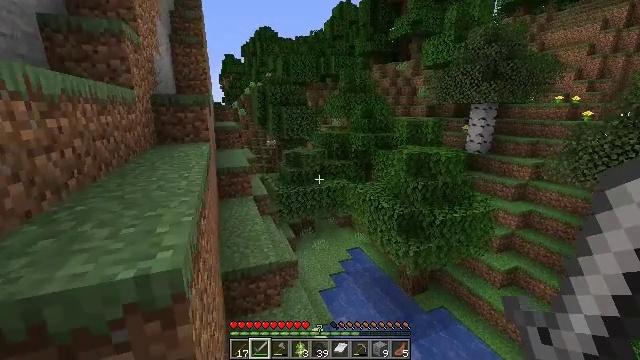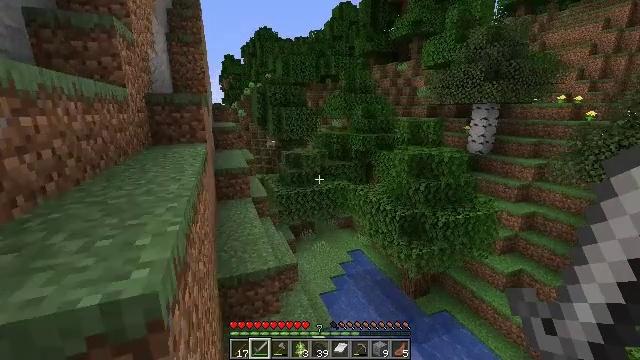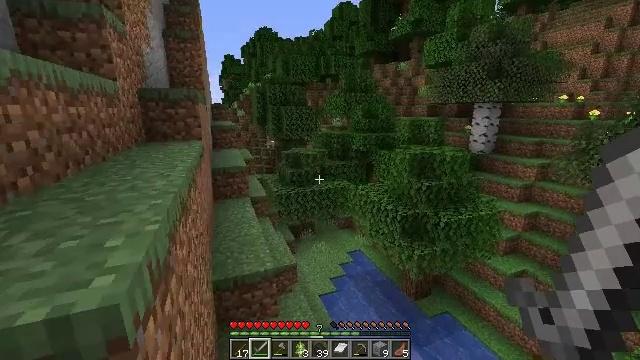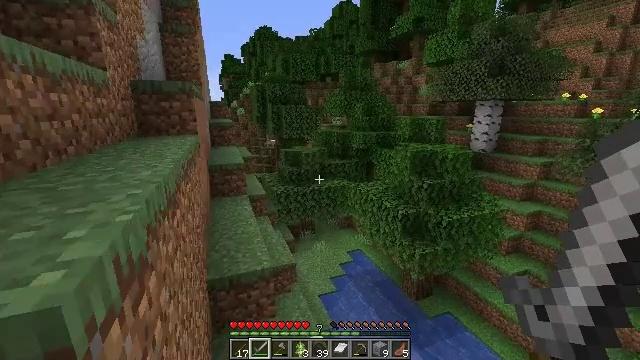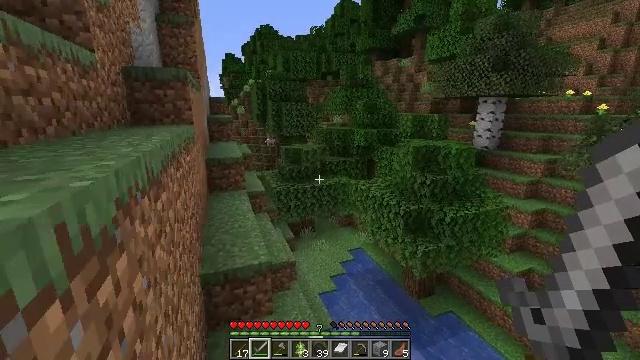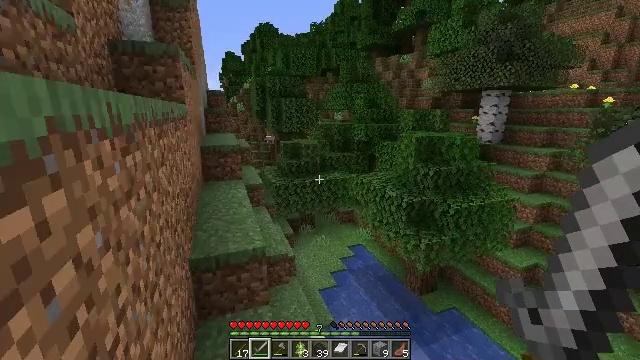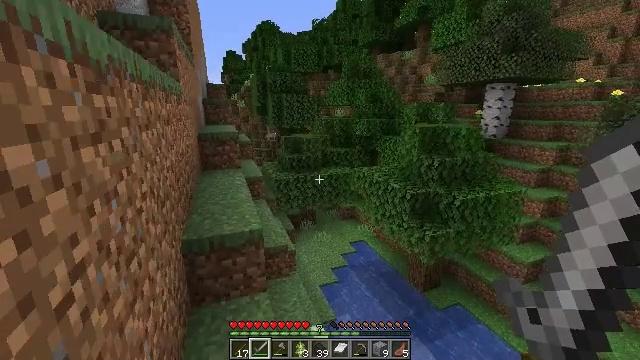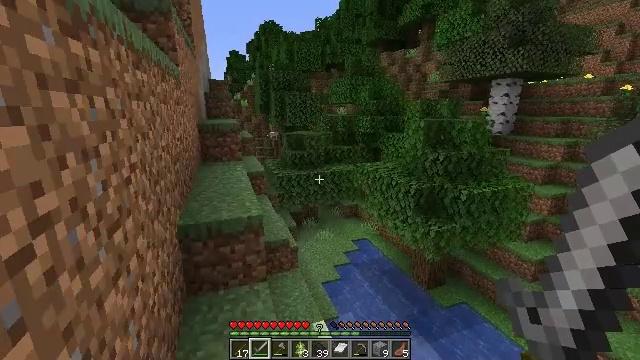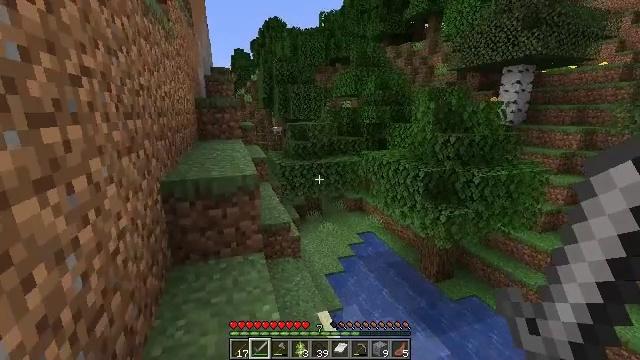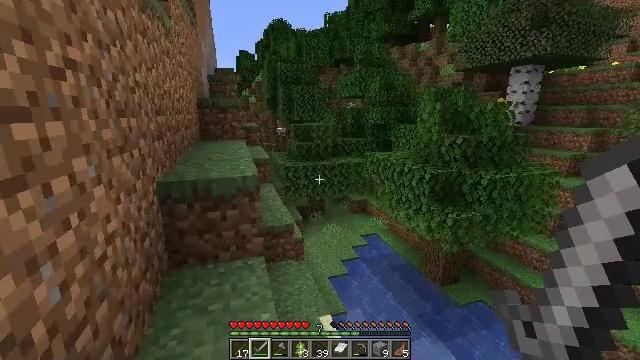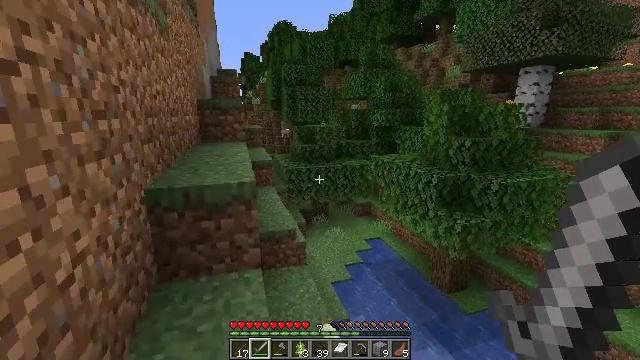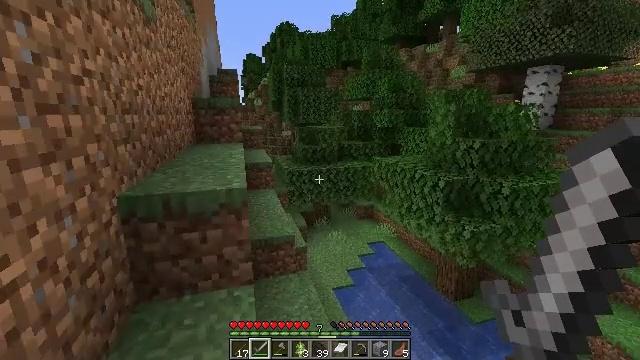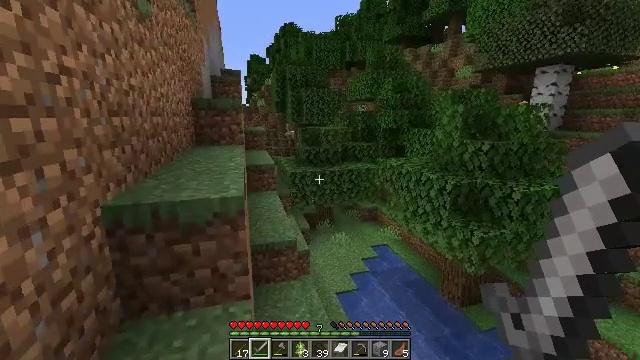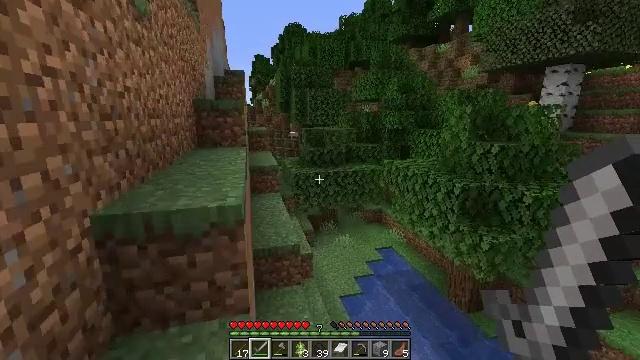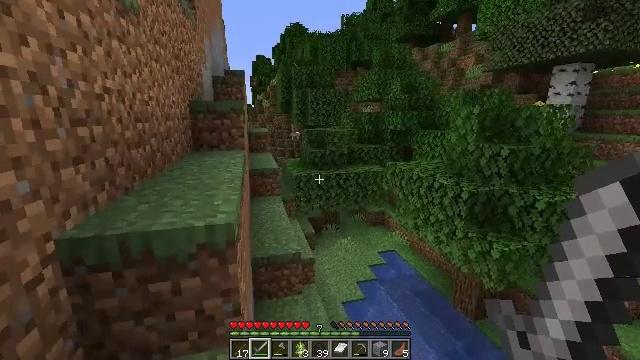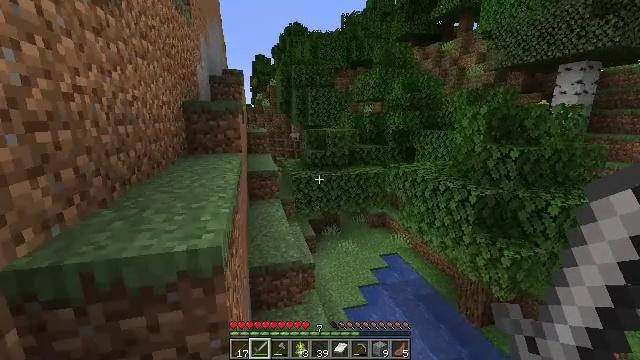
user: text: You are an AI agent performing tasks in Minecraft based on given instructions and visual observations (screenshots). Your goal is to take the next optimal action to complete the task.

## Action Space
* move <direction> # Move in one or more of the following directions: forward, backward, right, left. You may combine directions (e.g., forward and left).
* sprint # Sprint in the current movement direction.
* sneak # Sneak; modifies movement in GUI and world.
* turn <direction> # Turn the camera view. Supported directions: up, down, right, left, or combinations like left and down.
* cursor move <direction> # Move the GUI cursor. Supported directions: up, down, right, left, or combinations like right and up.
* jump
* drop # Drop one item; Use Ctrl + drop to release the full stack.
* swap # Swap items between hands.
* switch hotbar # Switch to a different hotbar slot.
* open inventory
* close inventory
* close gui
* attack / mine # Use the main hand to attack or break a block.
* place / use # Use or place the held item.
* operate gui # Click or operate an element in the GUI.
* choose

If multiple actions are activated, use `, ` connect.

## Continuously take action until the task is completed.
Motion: motion action
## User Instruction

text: Mine oak leaves.
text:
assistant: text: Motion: move forward
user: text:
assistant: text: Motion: move forward
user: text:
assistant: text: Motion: move forward
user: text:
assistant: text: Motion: move forward
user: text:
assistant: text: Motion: move forward
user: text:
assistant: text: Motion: move forward
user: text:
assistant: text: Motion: move forward
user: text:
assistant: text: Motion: move forward
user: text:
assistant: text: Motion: move forward
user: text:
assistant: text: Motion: move forward
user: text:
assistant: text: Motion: move forward
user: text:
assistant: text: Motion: move forward
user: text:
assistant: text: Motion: move forward
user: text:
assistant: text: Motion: move forward
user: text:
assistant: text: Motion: move forward
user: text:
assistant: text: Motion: move forward
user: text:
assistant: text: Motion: move forward
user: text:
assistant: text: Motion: move forward
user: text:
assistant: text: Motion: move forward
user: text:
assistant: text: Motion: move forward
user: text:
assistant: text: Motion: move forward
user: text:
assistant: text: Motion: move forward
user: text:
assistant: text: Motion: move forward
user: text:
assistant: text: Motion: move forward
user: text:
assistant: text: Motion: move forward
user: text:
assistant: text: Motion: move forward
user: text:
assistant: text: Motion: move forward
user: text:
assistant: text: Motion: move forward
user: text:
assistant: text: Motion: move forward
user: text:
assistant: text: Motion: move forward